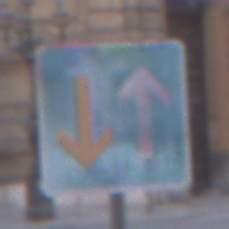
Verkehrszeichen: VorrangVorGegenverkehr
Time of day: SunriseSunset
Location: Outdoor (Urban)
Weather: PartlyCloudy
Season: NotSpecified
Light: Natural